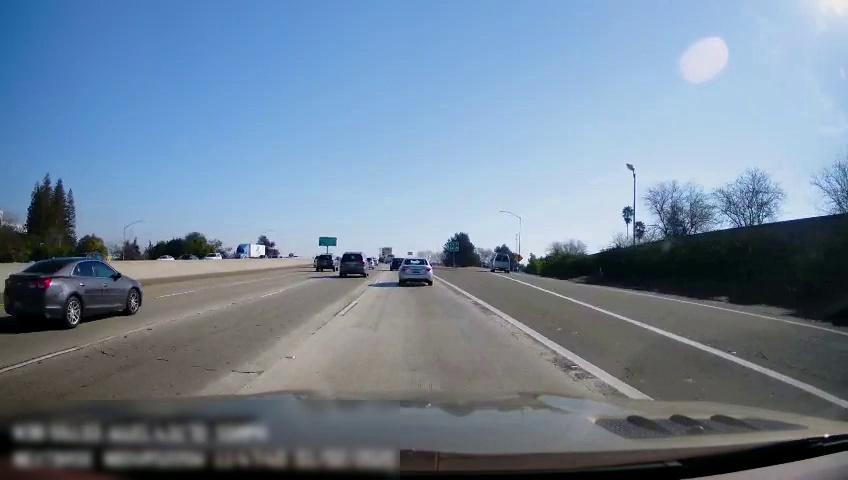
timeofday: Day
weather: Sunny
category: Drivable Space
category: Vehicles | SUV
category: Vehicles | SUV
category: Vehicles | SUV
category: Vehicles | Truck
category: Vehicles | SUV
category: Vehicles | SUV
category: Vehicles | SUV
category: Vehicles | Car
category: Vehicles | Van
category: Vehicles | SUV
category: Vehicles | Truck
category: Lanes | Alternate Lane
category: Lanes | Alternate Lane
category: Lanes | Alternate Lane
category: Lanes | Current Lane
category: Lanes | Current Lane
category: Lanes | Alternate Lane
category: Traffic | Signs
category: Traffic | Signs
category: Traffic | Lights
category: Traffic | Lights